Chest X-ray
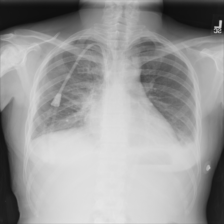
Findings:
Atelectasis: negative
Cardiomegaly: negative
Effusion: negative
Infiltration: negative
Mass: negative
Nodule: negative
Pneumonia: negative
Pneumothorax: negative
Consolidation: negative
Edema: negative
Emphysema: negative
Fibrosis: negative
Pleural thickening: positive
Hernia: negative